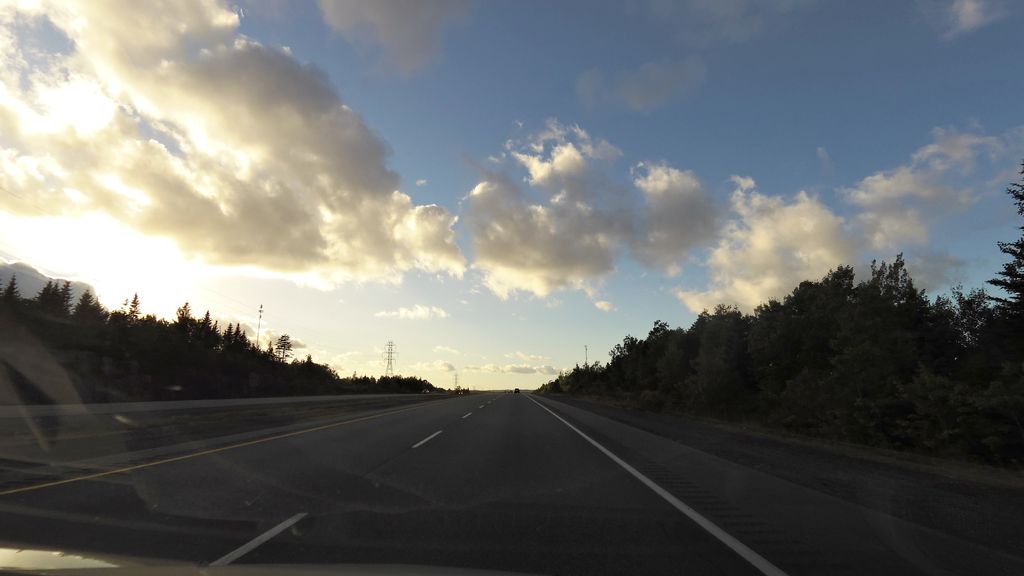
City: halifax